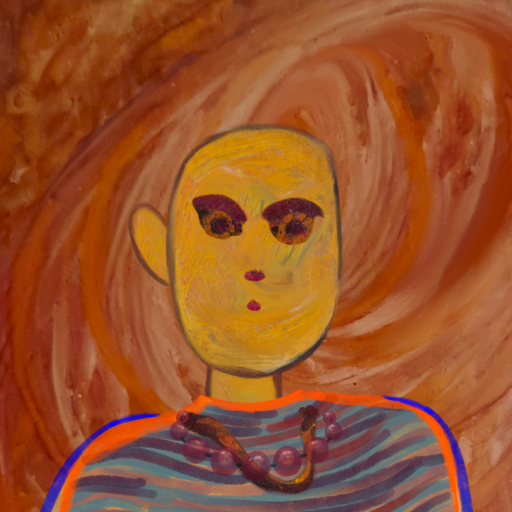
Background: Pious_Lady, Head And Neck Front: After_Raid, Face Front: Doll, Bust: Experience, Hair Front: Blank, Head Accessory: Blank, Second Necklace: Comrade, Necklace: Irani_2, Baby: Blank